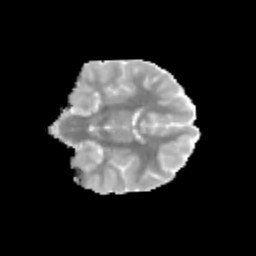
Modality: MD
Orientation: coronal
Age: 9
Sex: female
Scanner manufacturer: siemens
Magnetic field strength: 3 T
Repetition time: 3.8 s
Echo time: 0.07 s